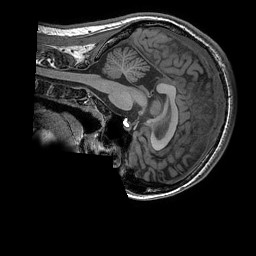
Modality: T1w
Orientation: sagittal
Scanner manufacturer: ge
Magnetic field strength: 3 T
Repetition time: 0.008512 s
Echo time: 0.003336 s